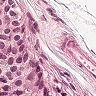
Metastatic tissue present: yes